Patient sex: M
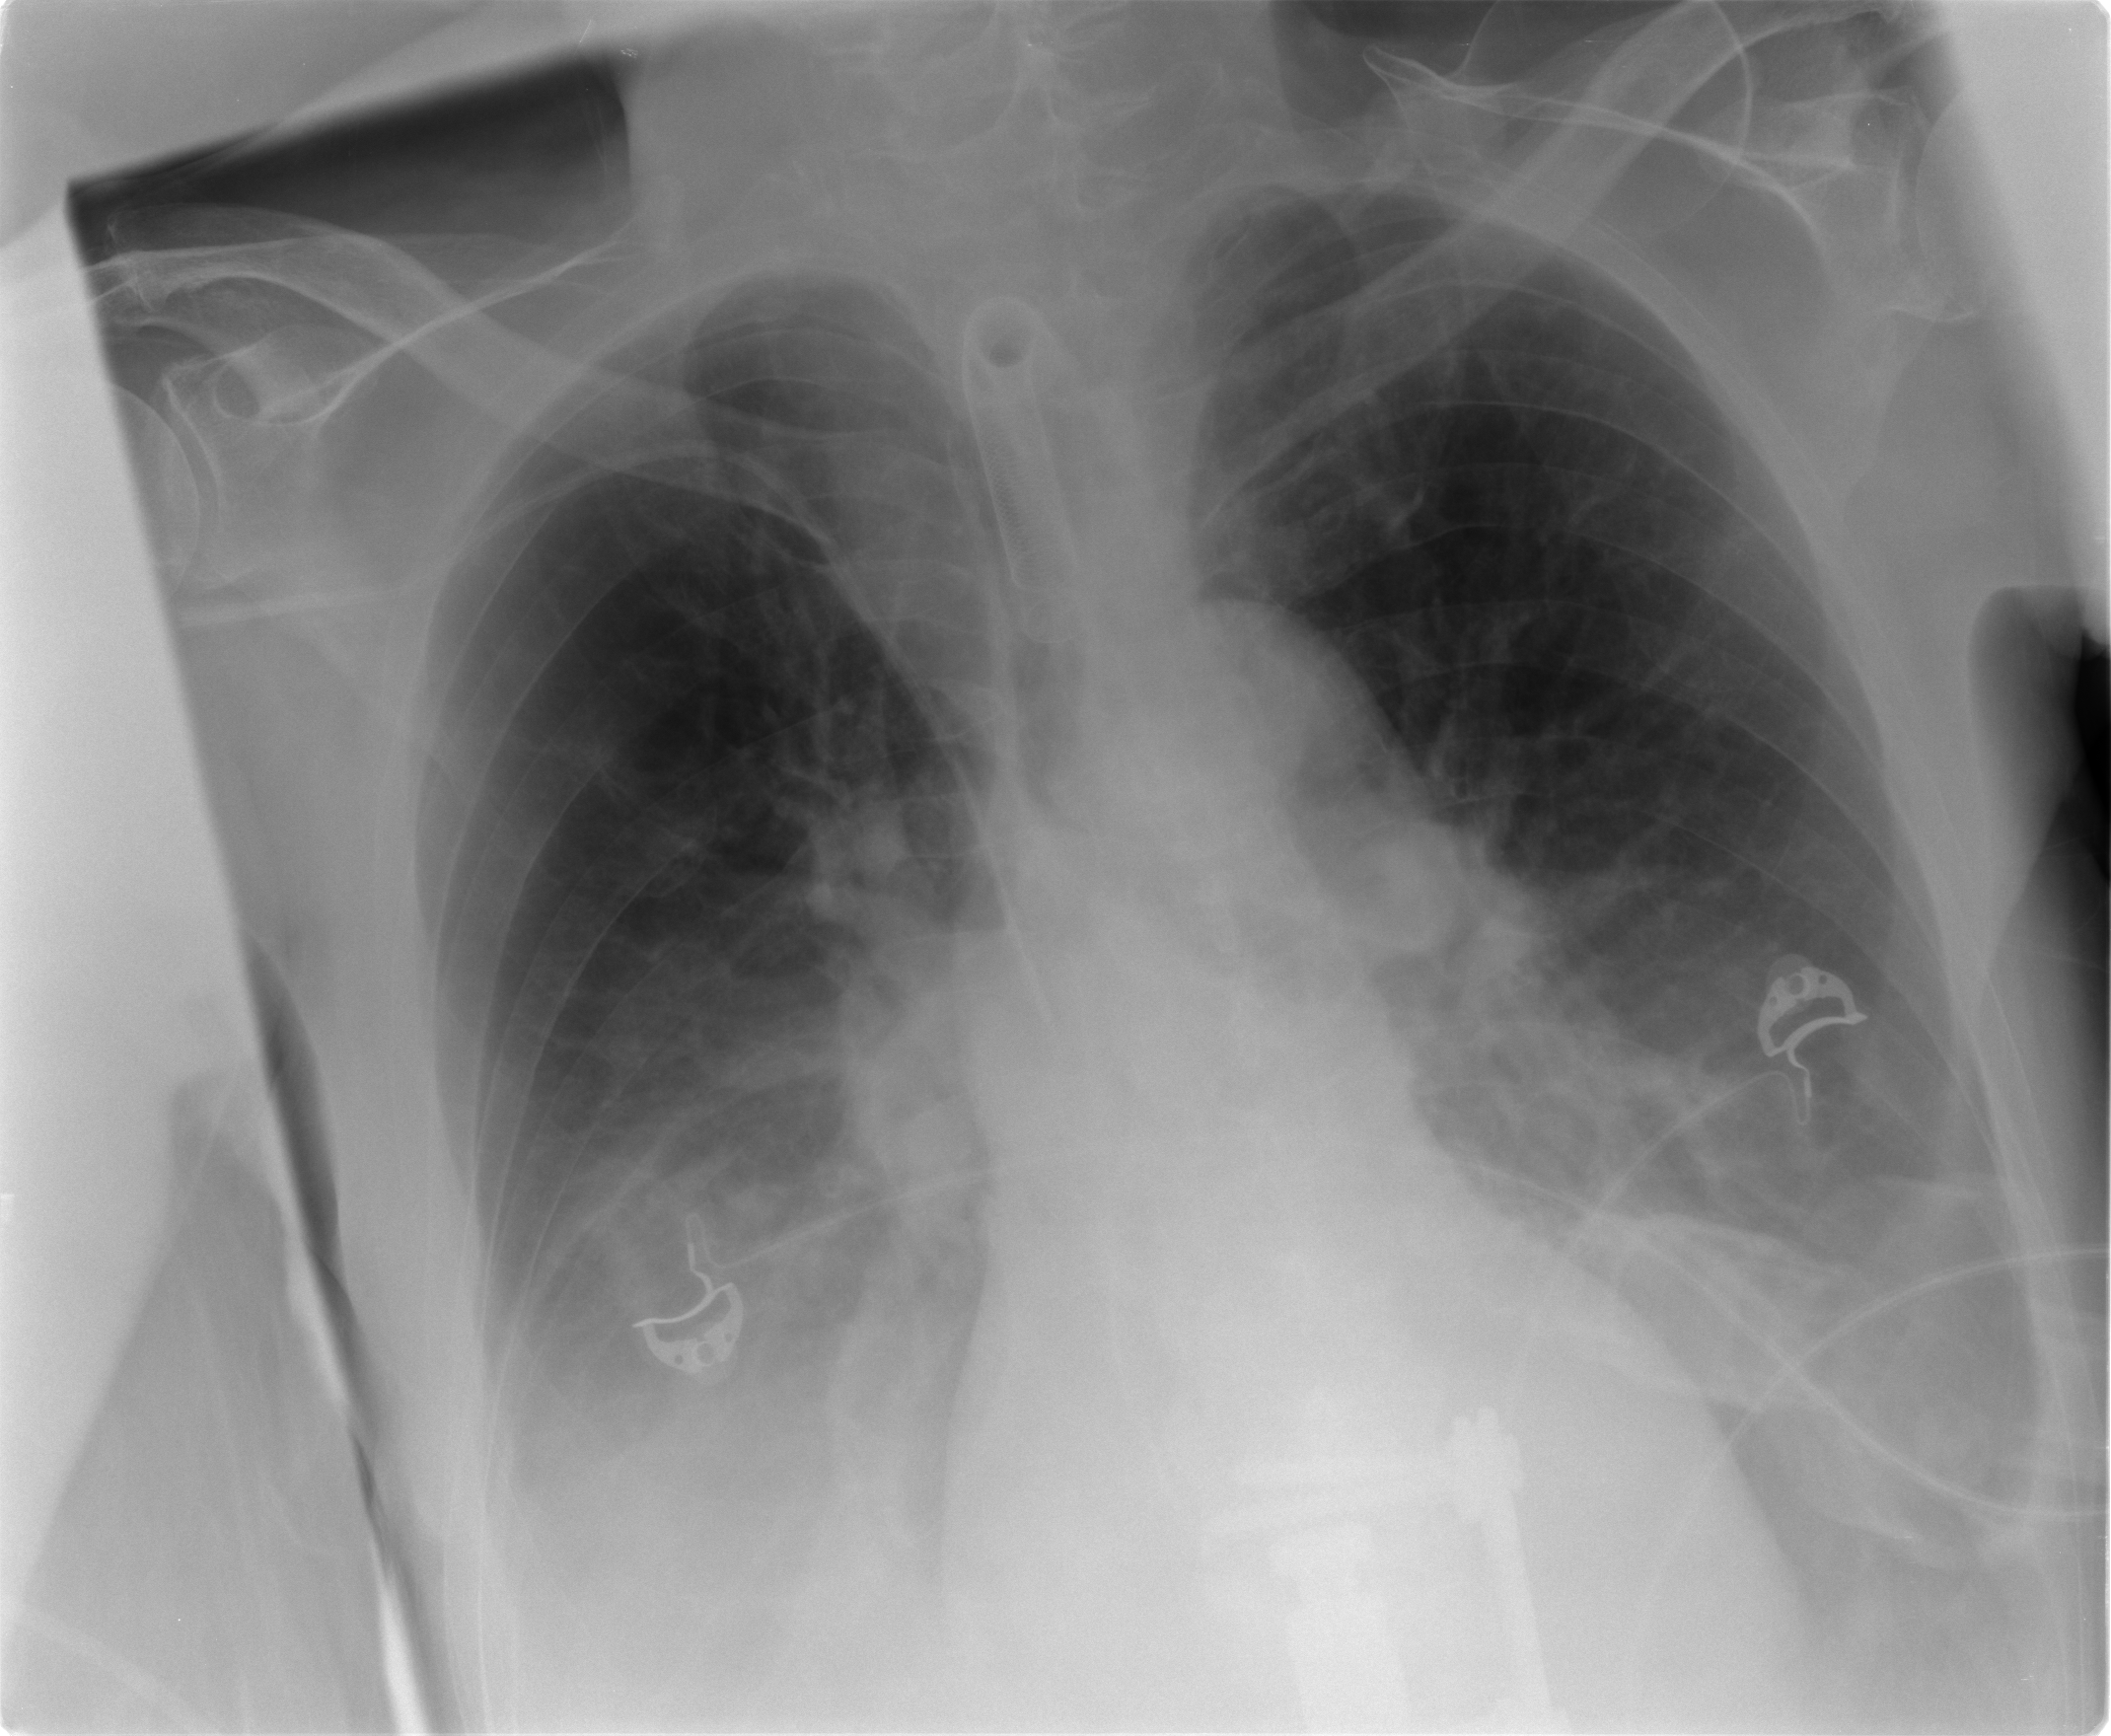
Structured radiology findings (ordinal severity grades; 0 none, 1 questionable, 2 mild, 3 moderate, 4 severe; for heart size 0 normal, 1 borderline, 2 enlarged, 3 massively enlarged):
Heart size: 0
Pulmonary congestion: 2
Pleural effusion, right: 3
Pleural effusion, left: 3
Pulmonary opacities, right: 2
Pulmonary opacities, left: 2
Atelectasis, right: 3
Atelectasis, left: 3